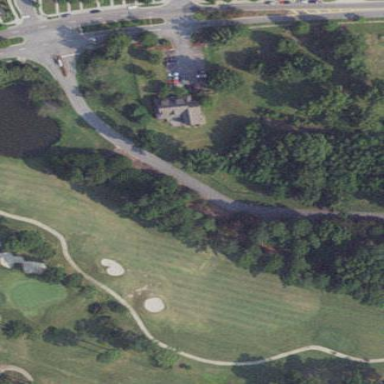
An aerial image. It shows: Golf fairway surrounded by grass.